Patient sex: F
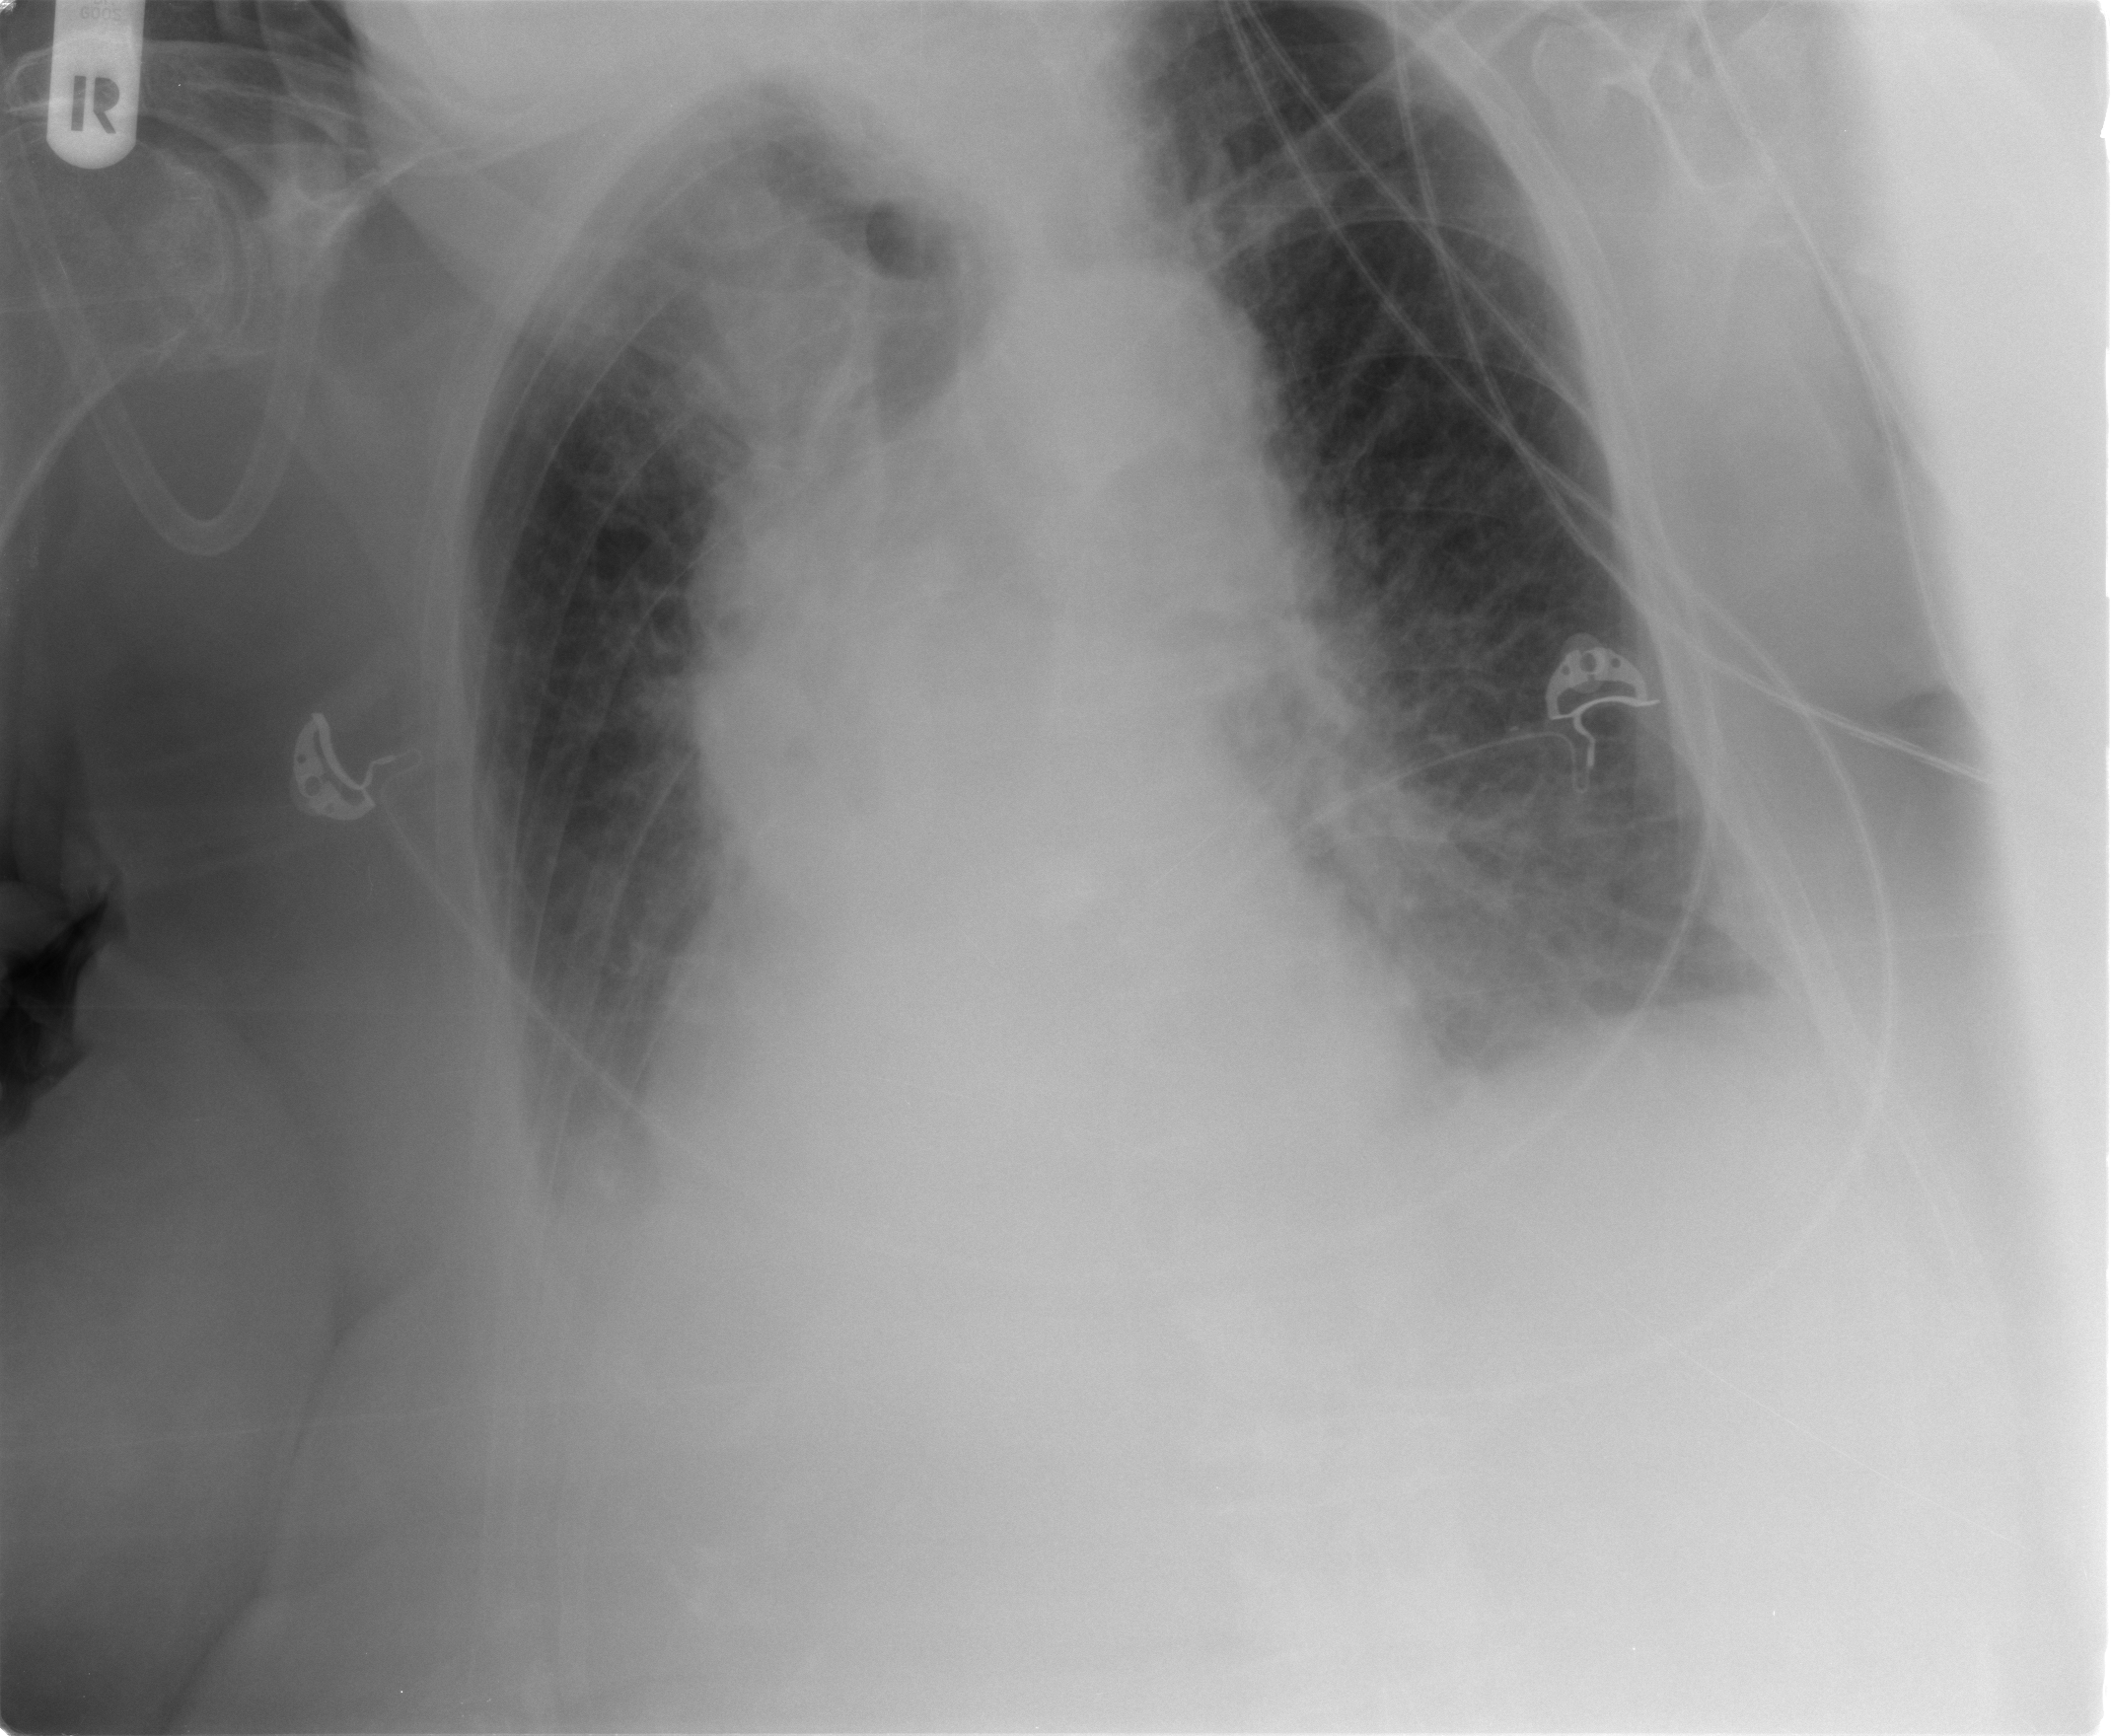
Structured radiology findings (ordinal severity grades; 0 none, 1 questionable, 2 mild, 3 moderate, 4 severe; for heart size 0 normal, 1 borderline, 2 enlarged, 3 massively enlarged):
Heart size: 2
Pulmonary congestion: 2
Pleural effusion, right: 2
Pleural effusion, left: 1
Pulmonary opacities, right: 0
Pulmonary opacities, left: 0
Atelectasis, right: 2
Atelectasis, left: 2